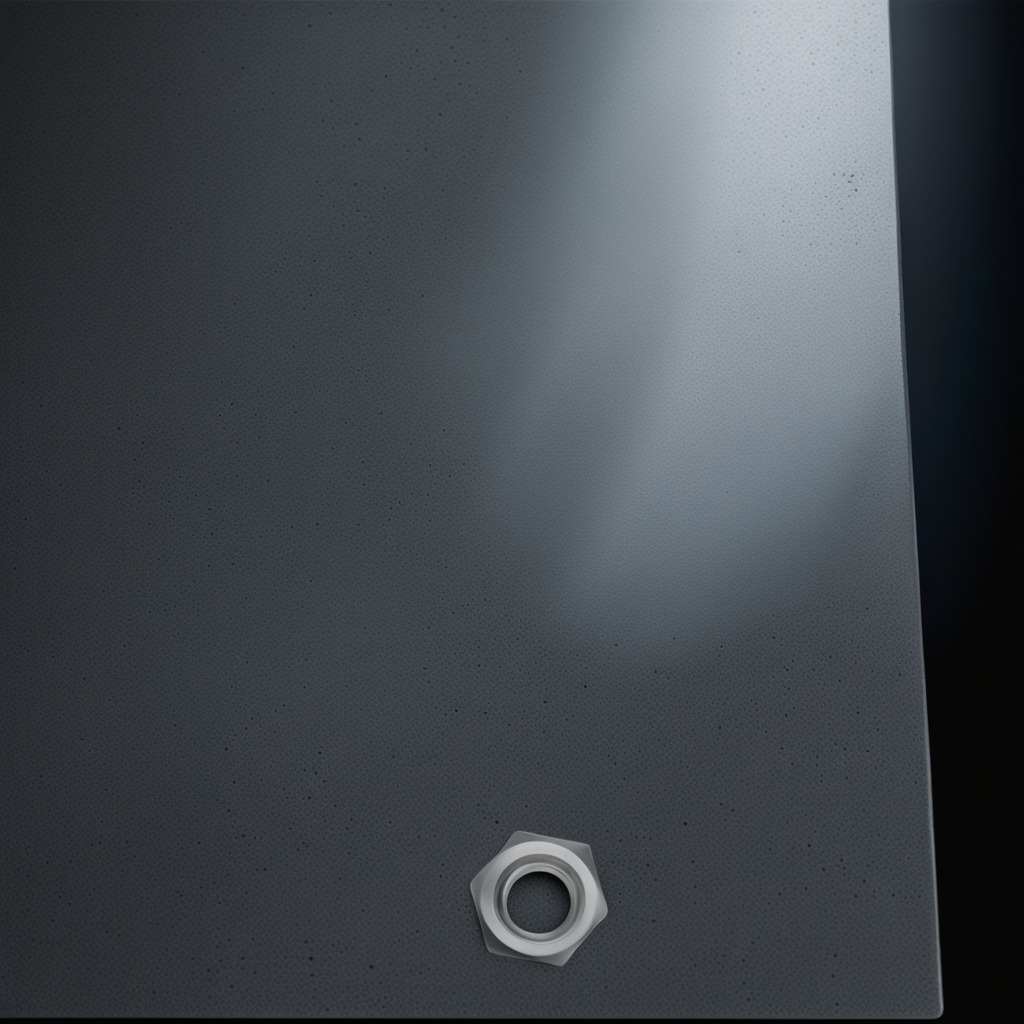
A metal nut is lying on a clean granite table inside a workshop at night.